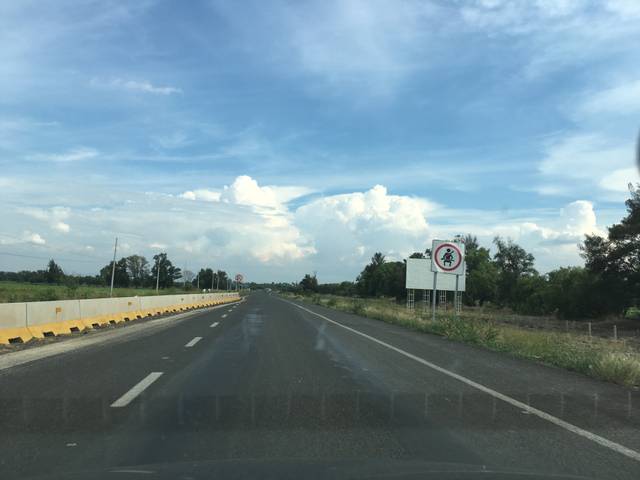
Region: Mexico
Coordinates: 20.714, -100.776